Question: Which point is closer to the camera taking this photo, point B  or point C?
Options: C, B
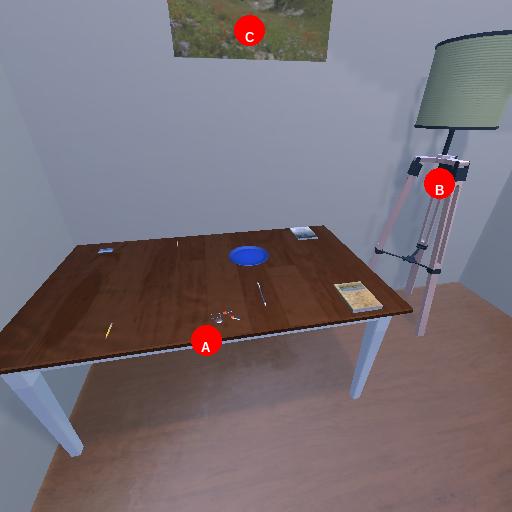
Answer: C